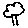
Label: tree